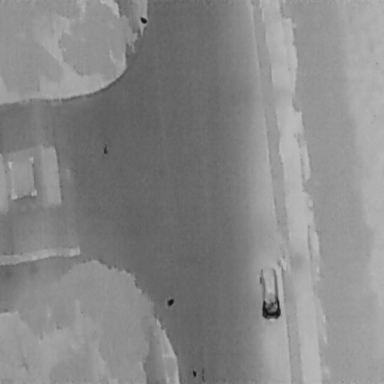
There is a Car in the infrared image.